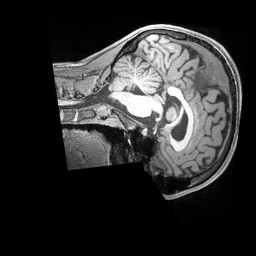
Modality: T1w
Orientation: sagittal
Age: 22
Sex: male
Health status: healthy
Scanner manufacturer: siemens
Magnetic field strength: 3 T
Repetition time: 2.4 s
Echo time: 0.00228 s